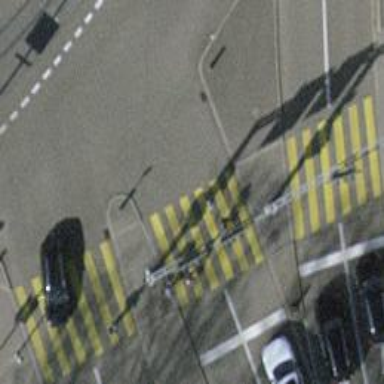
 there are traffic signals and zebra crossing."